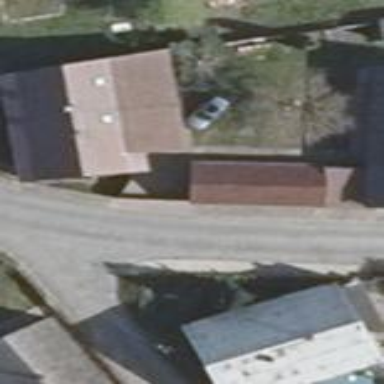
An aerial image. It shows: House with flat roof.